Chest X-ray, PA view. Patient: 42 years old, sex M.
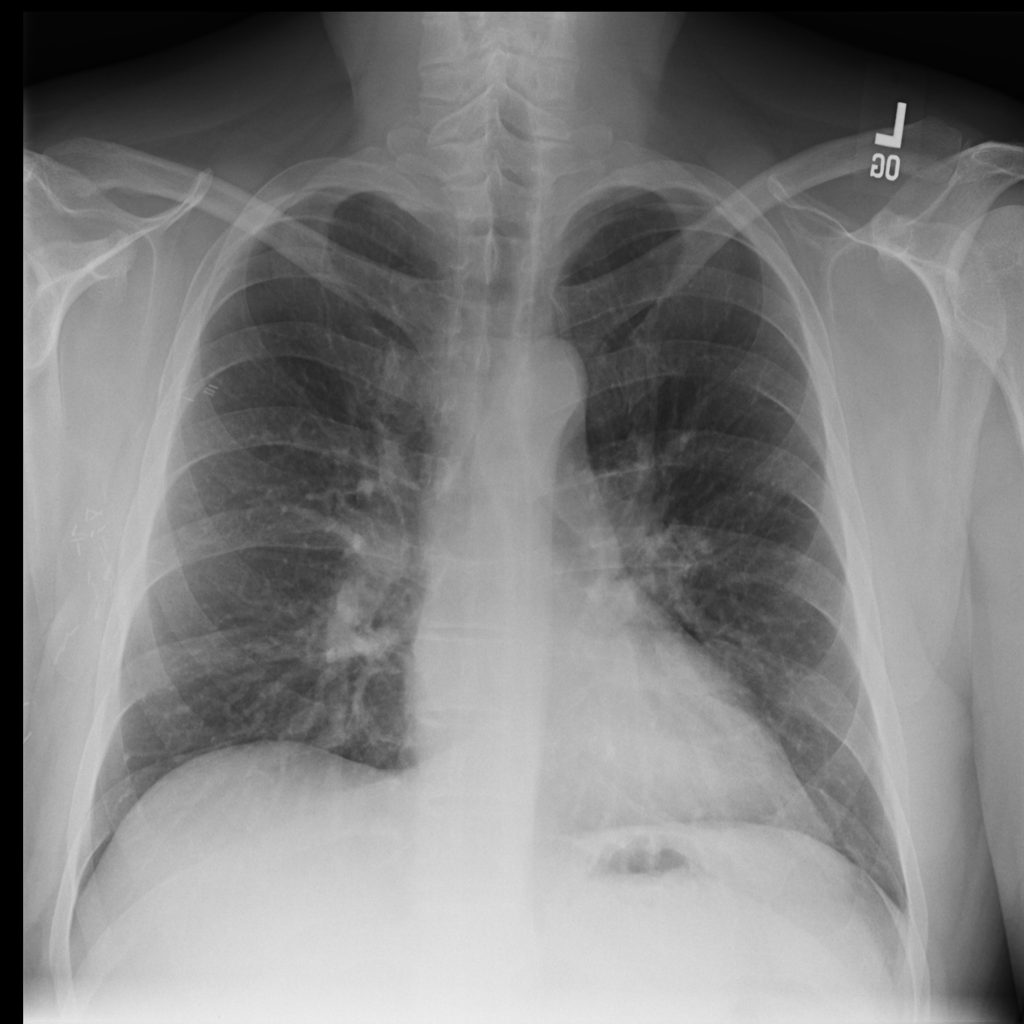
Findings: No Finding